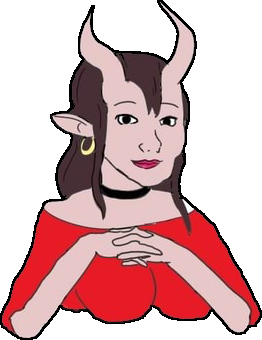
Label: 5_Abusive_Wife